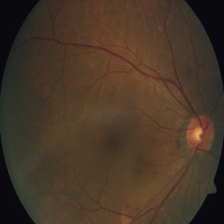
Diabetic retinopathy grade: Severe